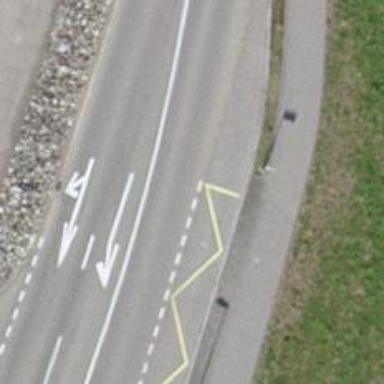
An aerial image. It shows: Platform for public transport on the road.